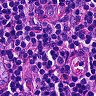
Metastatic tissue present: no